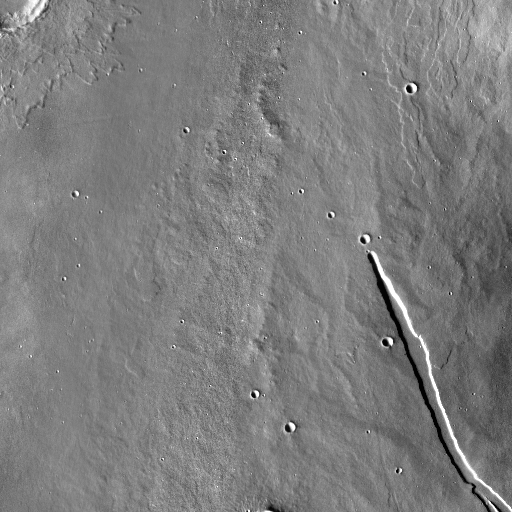
Crater classes present: Background, Other